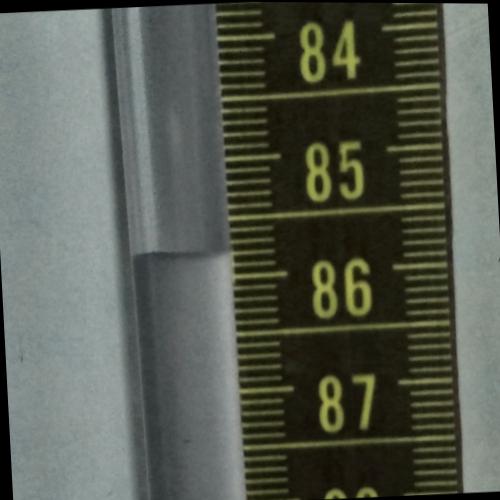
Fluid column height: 85.8 cm